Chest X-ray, PA view. Patient: 61 years old, sex M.
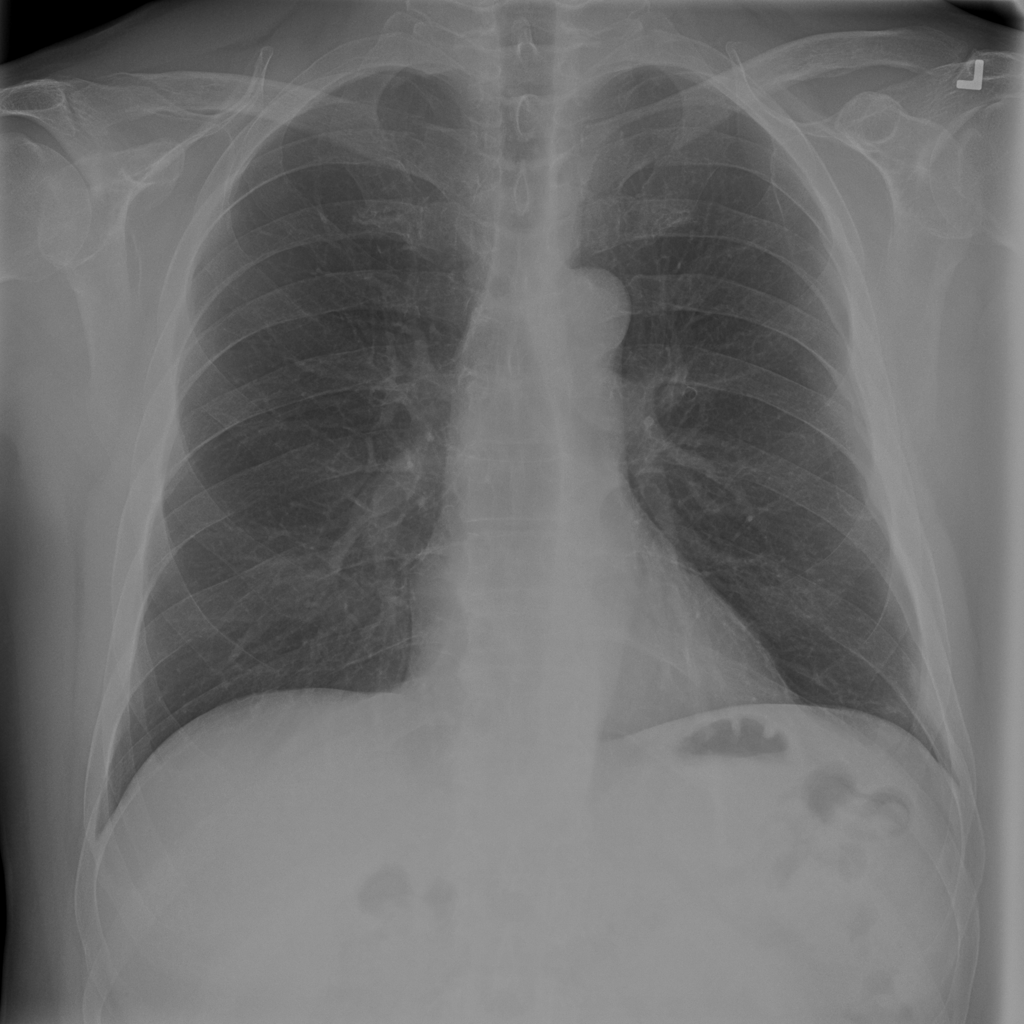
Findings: No Finding